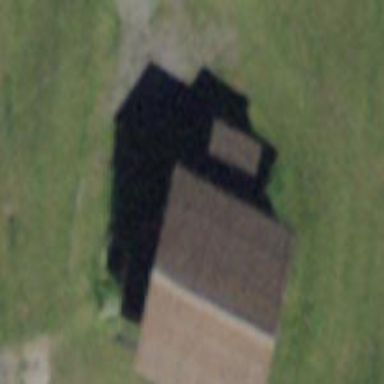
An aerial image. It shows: Rural barn.